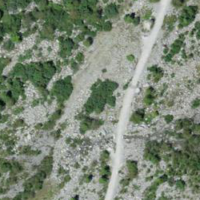
EUNIS habitat code: 47
Species observed at this site:
Chamaenerion angustifolium
Saxifraga paniculata
Parnassia palustris